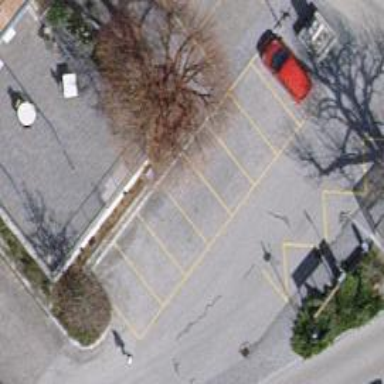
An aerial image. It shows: Parking area with asphalt surface.